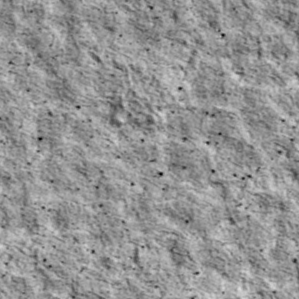
Label: non_frost